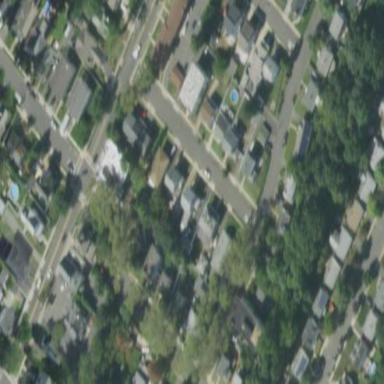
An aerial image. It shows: Sidewalk.